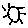
Label: sun